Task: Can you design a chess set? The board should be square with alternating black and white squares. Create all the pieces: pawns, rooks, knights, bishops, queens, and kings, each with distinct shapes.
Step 1125:
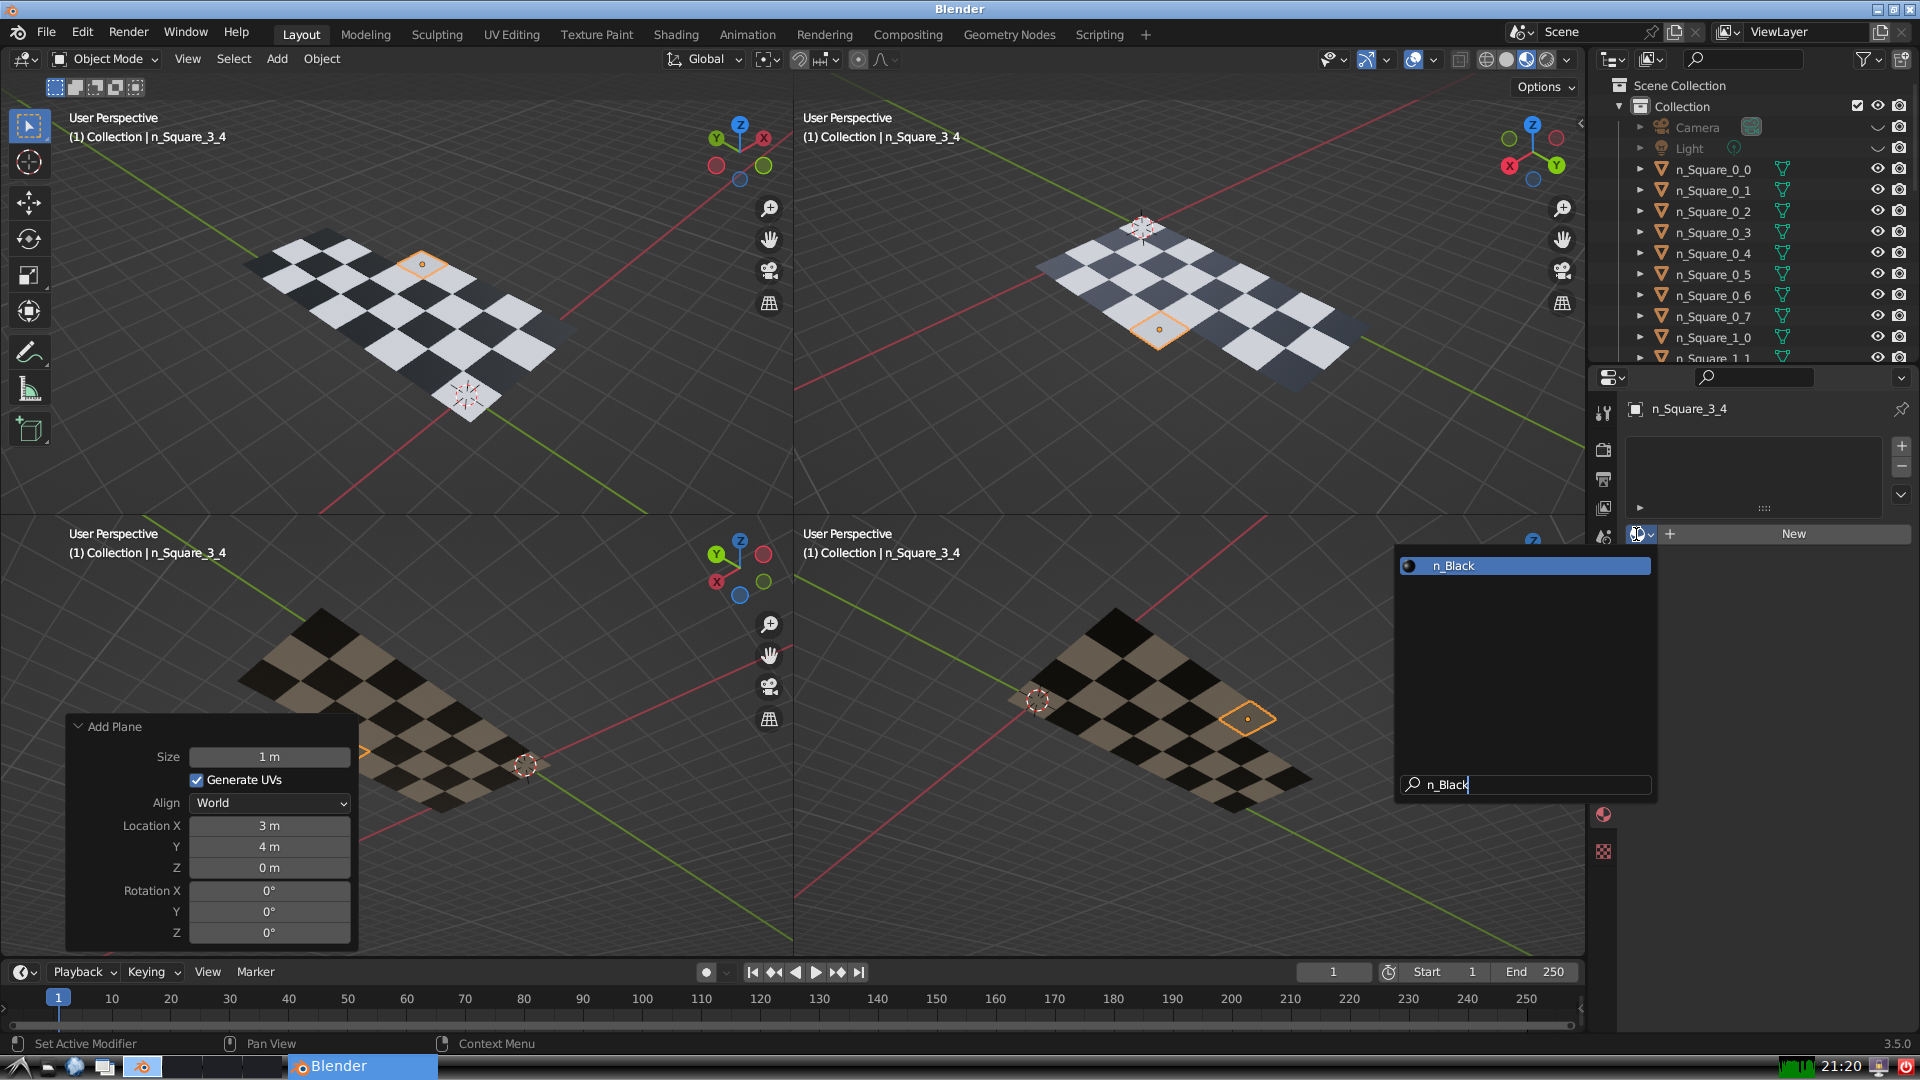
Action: {"key_press": ['Return']}